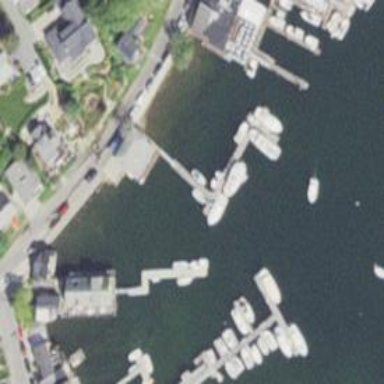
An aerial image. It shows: Man-made pier.